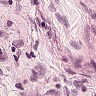
Metastatic tissue present: no